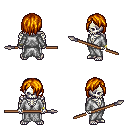
a pixel art fantasy rpg character, male body template, skeleton, white robe, white pants, dark blonde bangs hairstyle, bracelets, spear, four views (front, back, left, right), 2x2 character sprite sheet, small pixel art, hard edges, no anti-aliasing